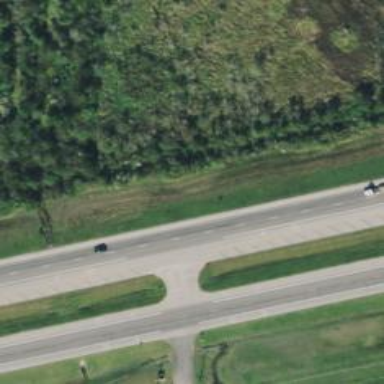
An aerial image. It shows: This image shows trunk highway that functions as expressway.